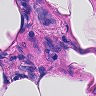
Metastatic tissue present: yes